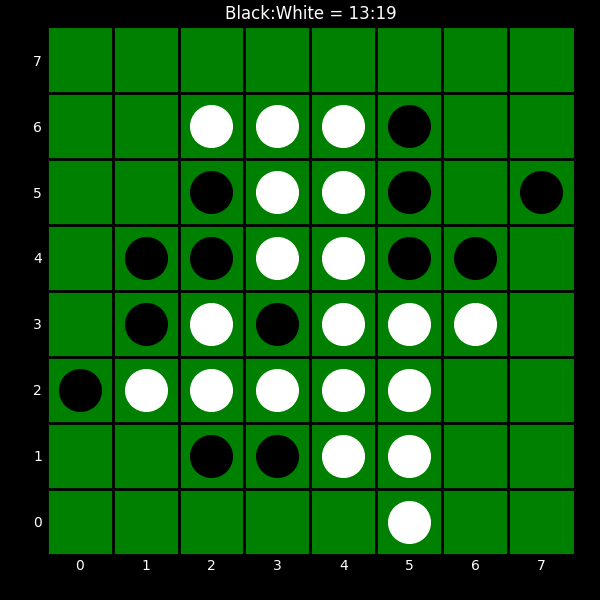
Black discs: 13
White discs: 19